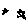
Label: star